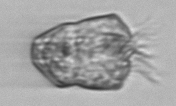
Label: Strombidium_morphotype1